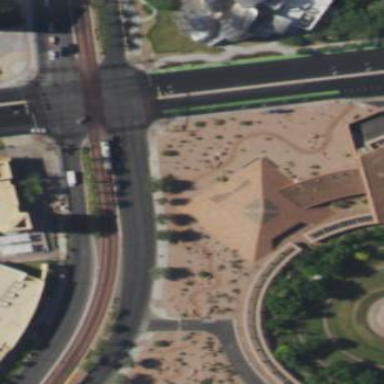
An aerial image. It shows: Building with pyramidal roof shape.